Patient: sex M, age 80
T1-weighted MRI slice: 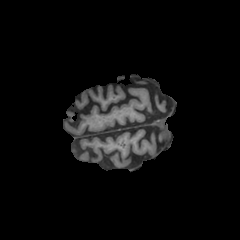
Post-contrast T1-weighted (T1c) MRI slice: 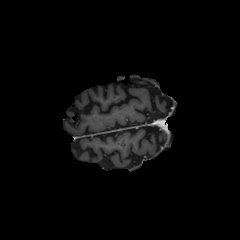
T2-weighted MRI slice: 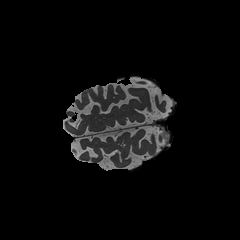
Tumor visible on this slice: no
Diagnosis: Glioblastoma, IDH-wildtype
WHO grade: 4